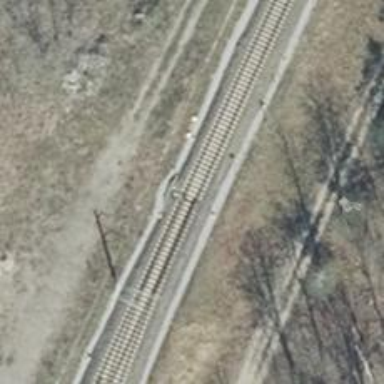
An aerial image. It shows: Railway switch with the turnout side on the left.